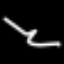
Label: squiggle